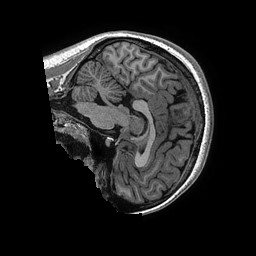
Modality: T1w
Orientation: sagittal
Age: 21
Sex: female
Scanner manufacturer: ge
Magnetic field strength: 3 T
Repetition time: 0.006952 s
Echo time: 0.00292 s